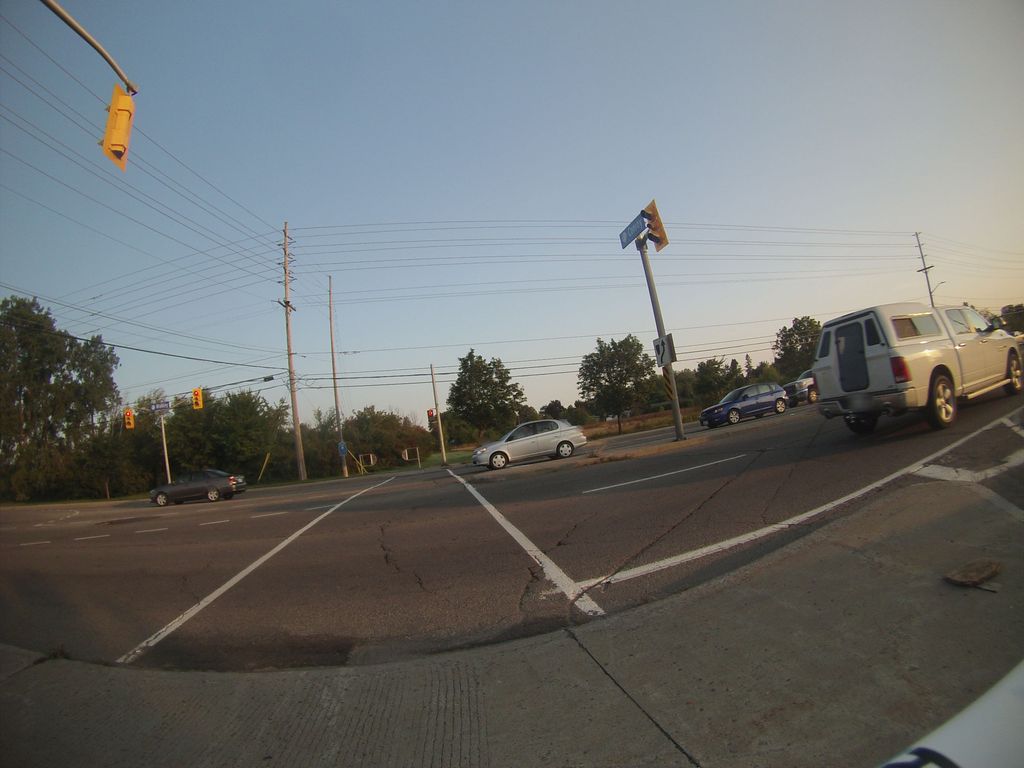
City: ottawa-gatineau